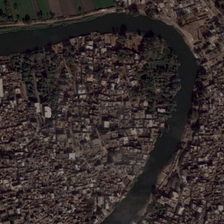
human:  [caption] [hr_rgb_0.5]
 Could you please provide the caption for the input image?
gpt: many buildings and some green trees are in two sides of a curved river .

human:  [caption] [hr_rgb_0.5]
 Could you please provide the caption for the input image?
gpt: some of the floating objects float on the river .

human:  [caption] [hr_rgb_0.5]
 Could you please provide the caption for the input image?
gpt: the river is deep blue, the object pattern is yellow and purple .

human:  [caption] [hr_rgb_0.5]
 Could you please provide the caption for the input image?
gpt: many buildings and some green trees are in two sides of a curved river .

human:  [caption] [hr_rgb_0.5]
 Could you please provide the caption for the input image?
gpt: some of the floating objects float on the river .